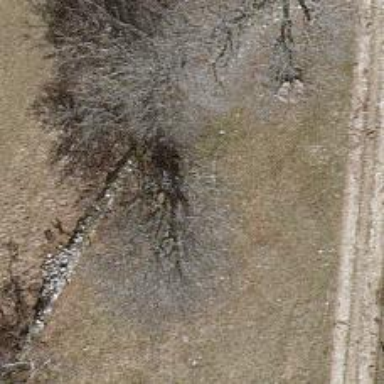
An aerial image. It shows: Broadleaved tree with lush leaves.